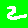
Digit: 2